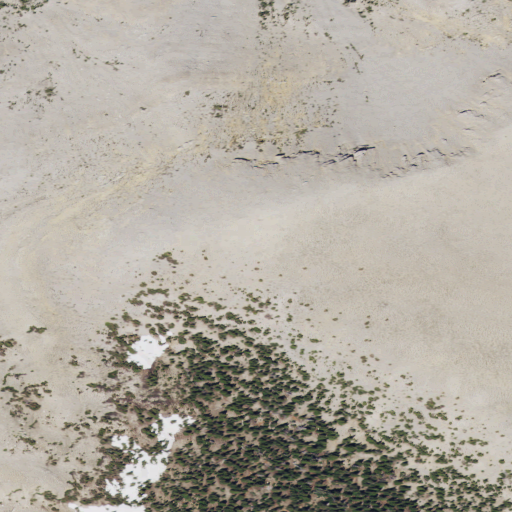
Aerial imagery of mountain in Montana named Lost Peak containing shrub, grassland, and evergreen forest